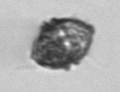
Label: Kryptoperidinium_triquetrum